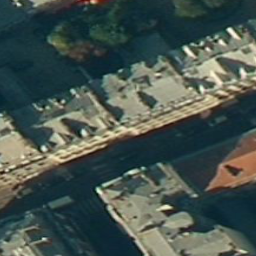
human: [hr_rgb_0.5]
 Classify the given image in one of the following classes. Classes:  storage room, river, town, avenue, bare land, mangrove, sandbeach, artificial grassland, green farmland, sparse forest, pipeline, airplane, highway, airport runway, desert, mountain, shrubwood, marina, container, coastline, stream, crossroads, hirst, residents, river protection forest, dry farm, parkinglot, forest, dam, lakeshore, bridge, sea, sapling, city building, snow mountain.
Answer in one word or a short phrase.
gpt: city building